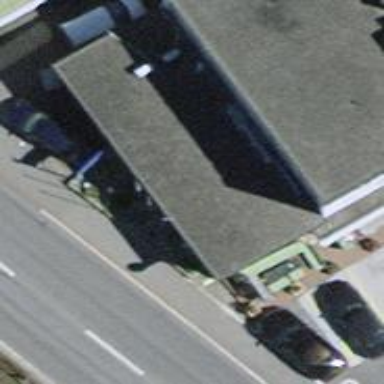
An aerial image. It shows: Restaurant.